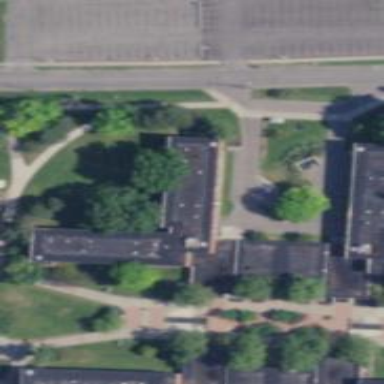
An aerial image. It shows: Dormitory building.